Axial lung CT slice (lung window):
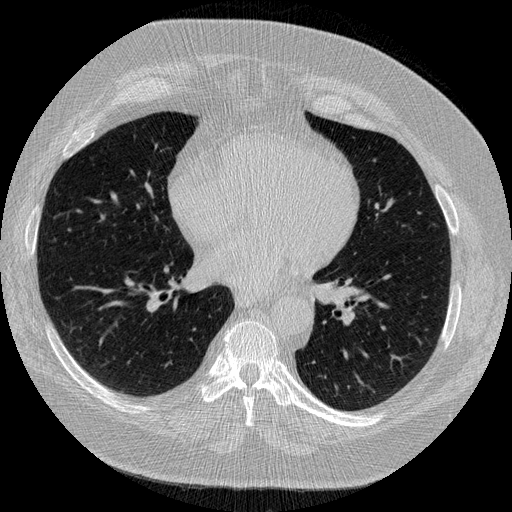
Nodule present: no